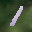
Label: 1